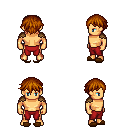
a pixel art fantasy rpg character, male body template, human, tanned skin, leather shoulder armor, red pants, brunette short bangs hairstyle, brown slippers, four views (front, back, left, right), 2x2 character sprite sheet, small pixel art, hard edges, no anti-aliasing